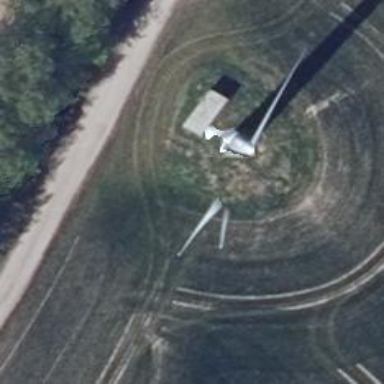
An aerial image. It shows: Wind power generator employing wind turbines.